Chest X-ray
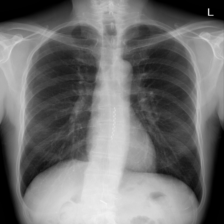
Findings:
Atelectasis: negative
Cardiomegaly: negative
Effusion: negative
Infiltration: negative
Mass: negative
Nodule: negative
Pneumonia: negative
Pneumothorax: negative
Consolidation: negative
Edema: negative
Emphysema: negative
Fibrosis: negative
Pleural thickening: negative
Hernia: negative